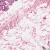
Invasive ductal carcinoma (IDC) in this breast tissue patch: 0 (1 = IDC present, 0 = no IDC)